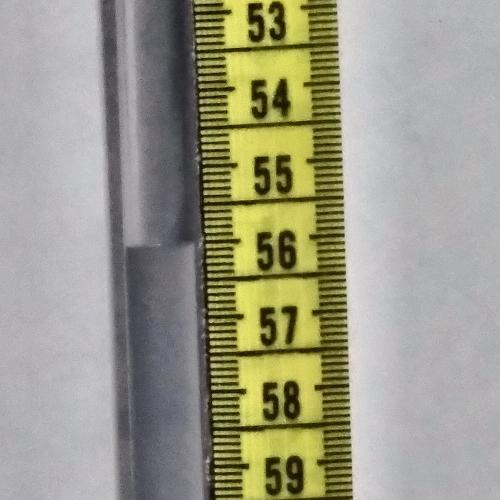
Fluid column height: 56.0 cm